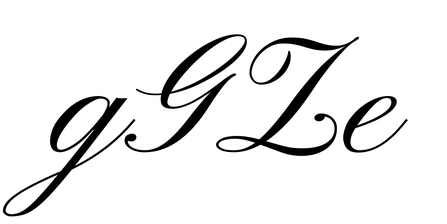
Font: PinyonScript-Regular